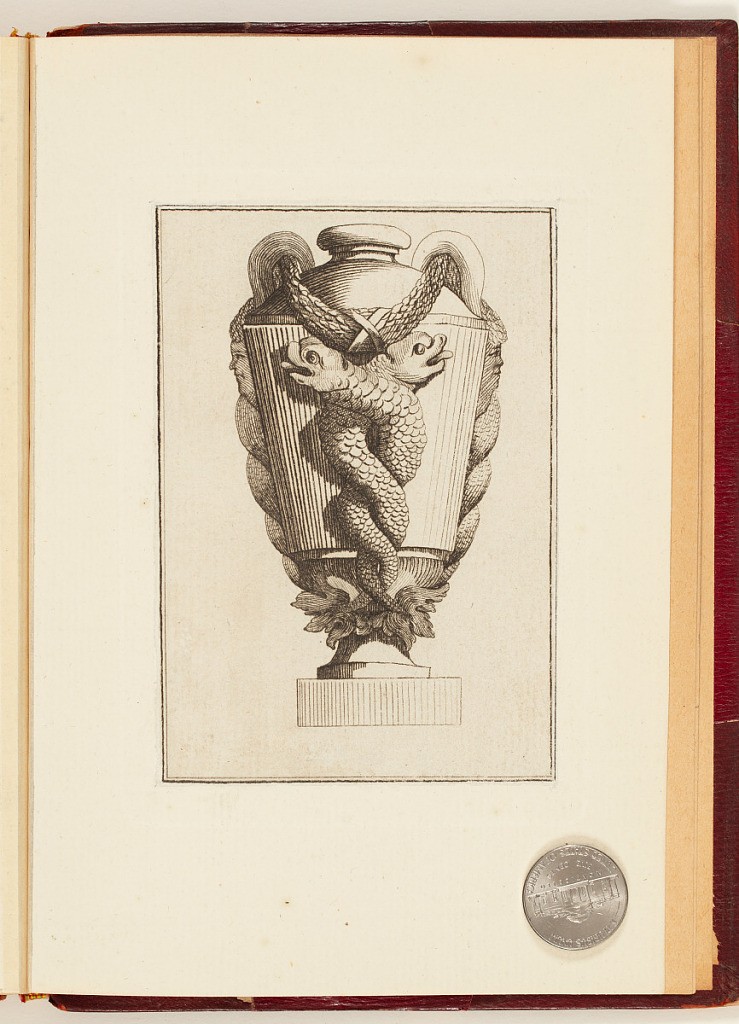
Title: Vase Design
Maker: Charles Dupuis, French, active 1760 – 1791
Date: ca. 1763
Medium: Etching on paper
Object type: Print
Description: Design for a vase decorated with intertwined fish, mascarons (masks), and a festoon.